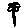
Label: flower